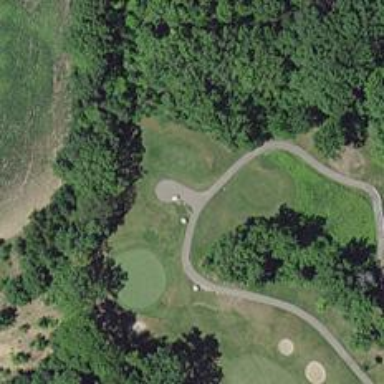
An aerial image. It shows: Pathway for golf carts.